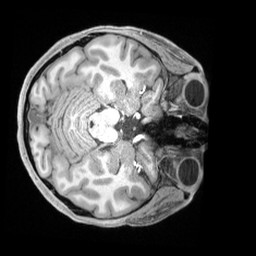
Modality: T1w
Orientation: axial
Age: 23
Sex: female
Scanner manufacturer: siemens
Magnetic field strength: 3 T
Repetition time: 2.4 s
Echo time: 0.00226 s